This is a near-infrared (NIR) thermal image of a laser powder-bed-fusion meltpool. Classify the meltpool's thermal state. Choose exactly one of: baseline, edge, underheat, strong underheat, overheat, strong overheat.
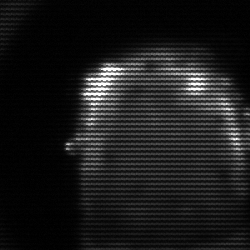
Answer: baseline